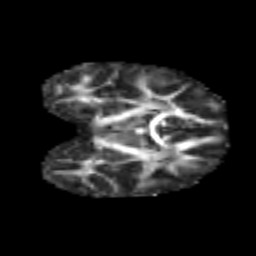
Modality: FA
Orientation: coronal
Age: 6
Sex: female
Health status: healthy